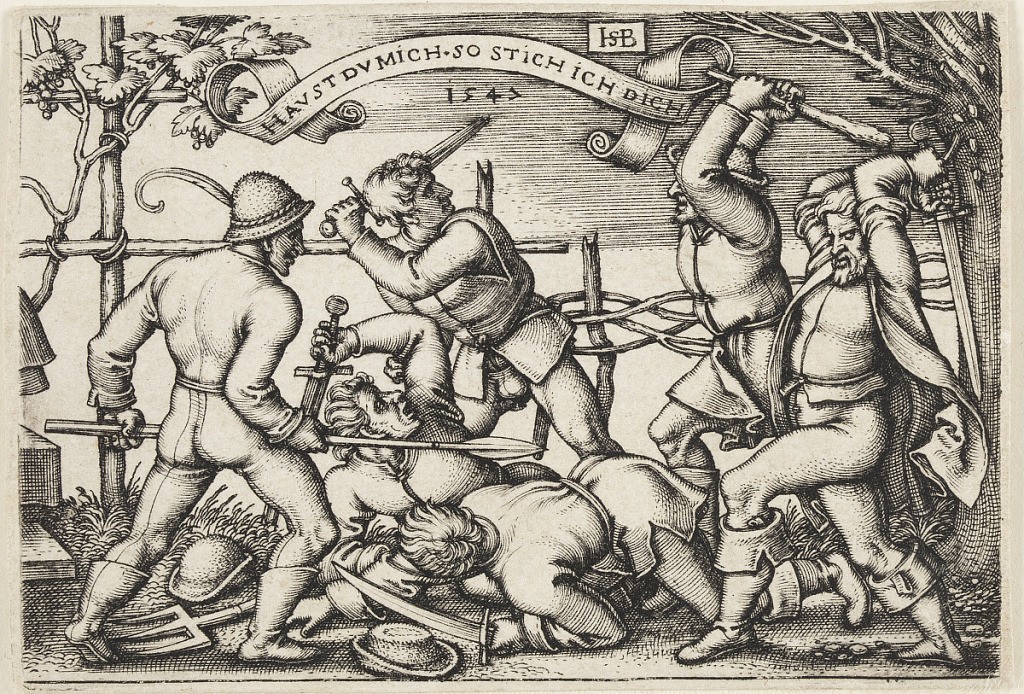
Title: Peasant's Brawl
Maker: Hans Sebald Beham, German, 1500–1550
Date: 1547
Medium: Engraving on off-white laid paper
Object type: Print
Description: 9 in a series of 10 plates